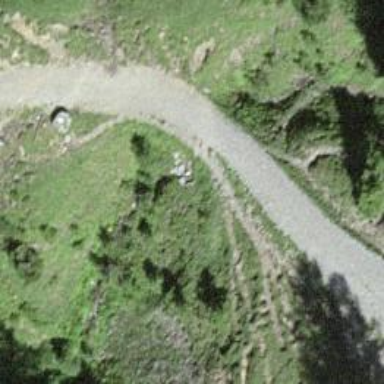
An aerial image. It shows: Culvert tunnel.